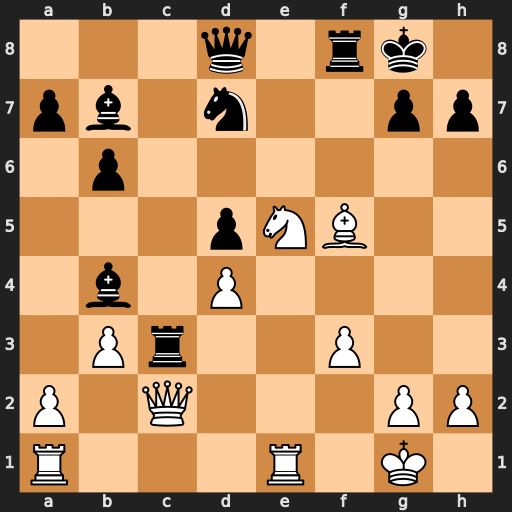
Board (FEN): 3q1rk1/pb1n2pp/1p6/3pNB2/1b1P4/1Pr2P2/P1Q3PP/R3R1K1
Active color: w
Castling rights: -
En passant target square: -
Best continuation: Bxh7+ Kh8 Ng6+ Kxh7 Nxf8+ Kg8 Qh7+